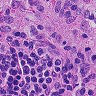
Metastatic tissue present: no